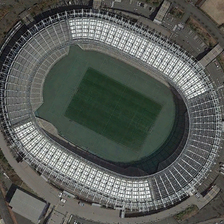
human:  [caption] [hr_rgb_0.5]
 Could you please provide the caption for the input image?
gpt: a football field is in a stadium shaped like a ring runway .

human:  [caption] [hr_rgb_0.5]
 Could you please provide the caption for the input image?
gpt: red and green football fields are in the middle of the stadium .

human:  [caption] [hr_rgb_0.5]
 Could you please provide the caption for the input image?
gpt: a football field is in a stadium shaped like a ring runway .

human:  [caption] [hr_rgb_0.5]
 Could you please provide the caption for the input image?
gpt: the bird's nest stadium is surrounded by vegetation regularly .

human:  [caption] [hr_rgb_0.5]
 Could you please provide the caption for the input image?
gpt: the bird's nest stadium is surrounded by vegetation regularly .